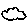
Label: cloud